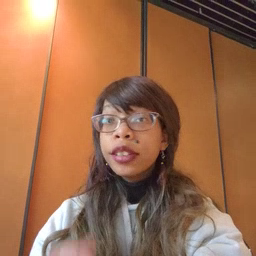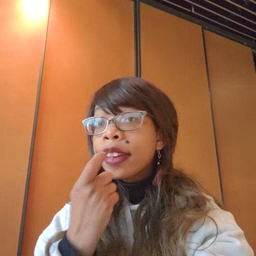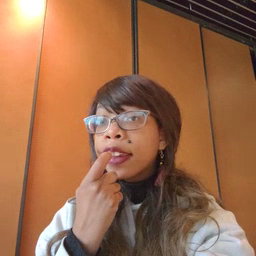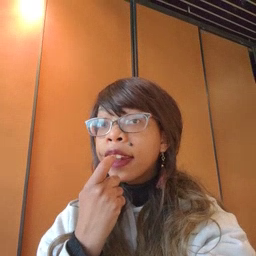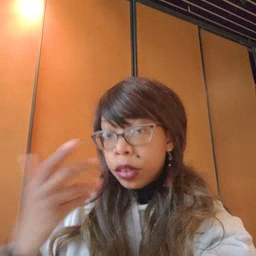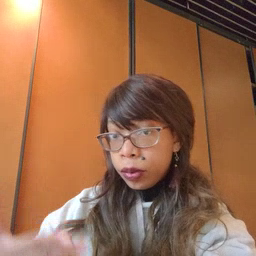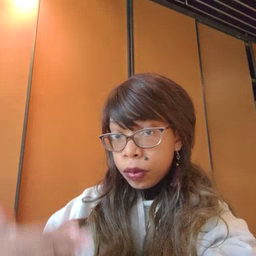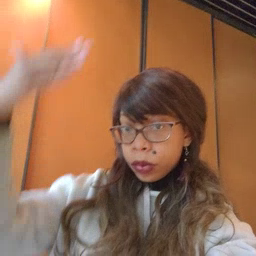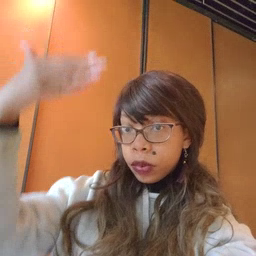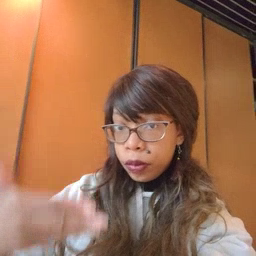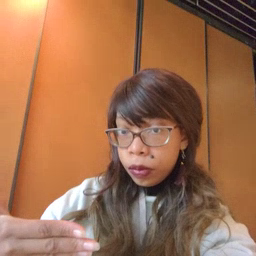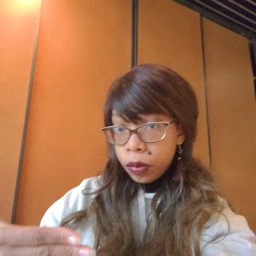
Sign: glasswindow